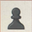
Piece: bP